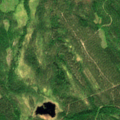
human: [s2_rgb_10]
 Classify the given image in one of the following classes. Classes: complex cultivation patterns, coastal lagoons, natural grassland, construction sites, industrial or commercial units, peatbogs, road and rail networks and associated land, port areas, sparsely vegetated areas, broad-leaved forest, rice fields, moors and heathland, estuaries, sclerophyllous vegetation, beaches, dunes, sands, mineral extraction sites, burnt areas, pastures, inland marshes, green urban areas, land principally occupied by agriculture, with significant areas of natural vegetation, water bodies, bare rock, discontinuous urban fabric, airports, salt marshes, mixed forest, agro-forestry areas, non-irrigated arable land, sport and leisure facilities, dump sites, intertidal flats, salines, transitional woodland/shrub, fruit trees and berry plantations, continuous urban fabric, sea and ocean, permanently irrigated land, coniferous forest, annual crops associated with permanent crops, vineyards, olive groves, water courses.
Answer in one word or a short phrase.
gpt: coniferous forest